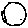
Label: moon